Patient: sex M, age 52
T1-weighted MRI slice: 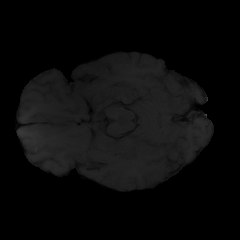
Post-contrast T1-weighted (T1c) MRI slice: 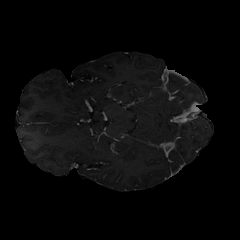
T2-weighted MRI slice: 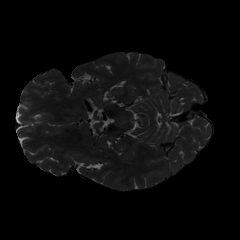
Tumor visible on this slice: no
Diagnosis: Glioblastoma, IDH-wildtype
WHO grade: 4